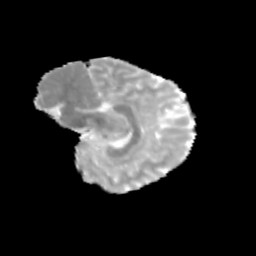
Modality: MD
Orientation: sagittal
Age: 12
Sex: female
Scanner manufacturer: siemens
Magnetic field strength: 3 T
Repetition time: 3.8 s
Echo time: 0.07 s